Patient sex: M
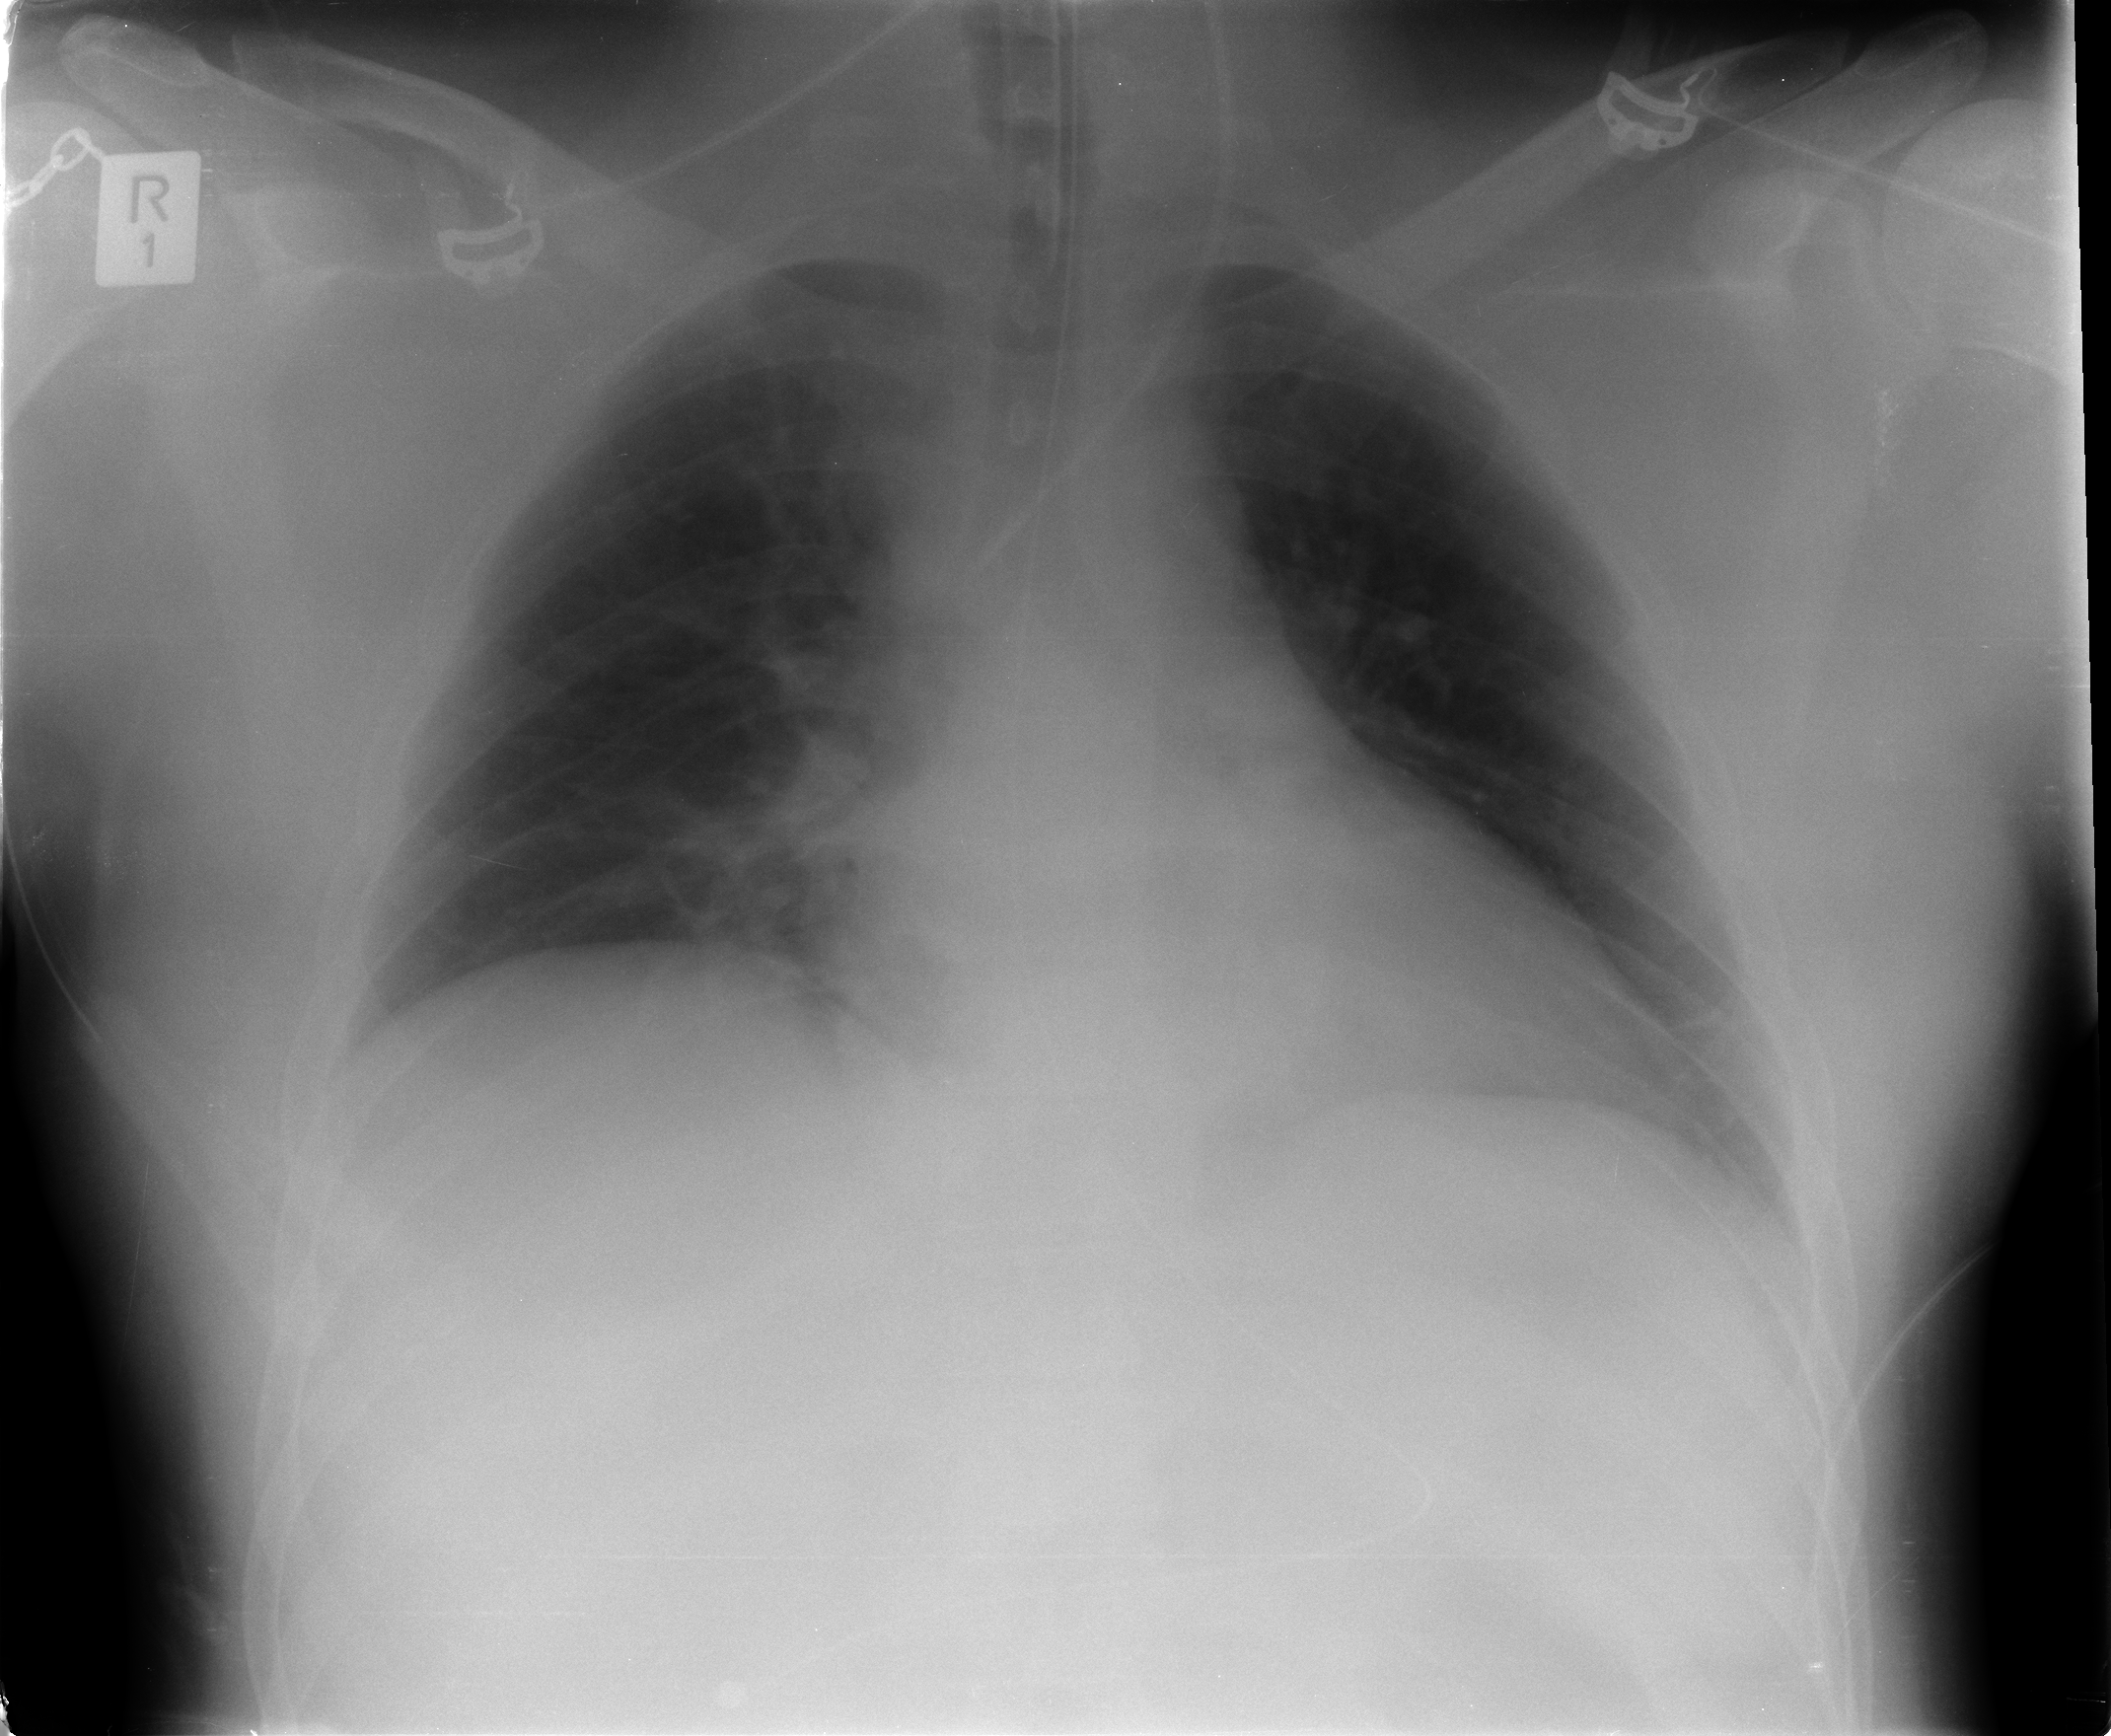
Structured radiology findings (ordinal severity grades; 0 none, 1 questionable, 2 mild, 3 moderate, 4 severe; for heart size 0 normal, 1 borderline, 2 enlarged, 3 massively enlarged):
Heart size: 0
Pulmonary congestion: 2
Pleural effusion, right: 0
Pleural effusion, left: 0
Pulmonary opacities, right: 0
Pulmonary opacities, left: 0
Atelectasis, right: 0
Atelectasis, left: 0